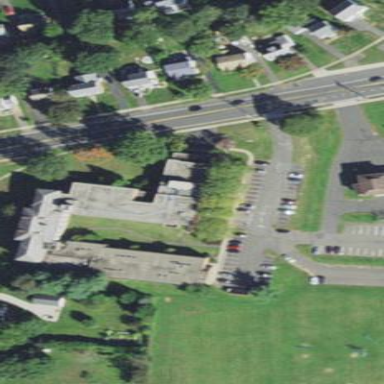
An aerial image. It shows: School building.